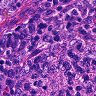
Metastatic tissue present: no